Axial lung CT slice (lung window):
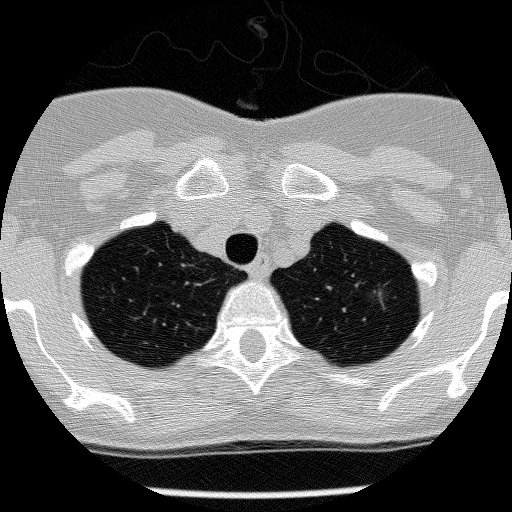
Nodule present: no